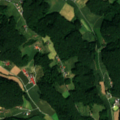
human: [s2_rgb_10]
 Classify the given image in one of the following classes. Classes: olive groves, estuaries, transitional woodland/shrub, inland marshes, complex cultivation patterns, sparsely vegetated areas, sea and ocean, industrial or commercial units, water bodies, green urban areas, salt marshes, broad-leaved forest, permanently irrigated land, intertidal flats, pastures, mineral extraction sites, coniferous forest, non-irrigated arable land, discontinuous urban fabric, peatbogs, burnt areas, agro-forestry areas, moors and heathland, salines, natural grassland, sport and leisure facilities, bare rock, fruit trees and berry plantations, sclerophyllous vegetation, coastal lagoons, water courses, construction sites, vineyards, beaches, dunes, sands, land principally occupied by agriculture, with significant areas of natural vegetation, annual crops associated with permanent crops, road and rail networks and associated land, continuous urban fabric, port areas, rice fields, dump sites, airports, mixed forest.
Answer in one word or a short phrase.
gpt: non-irrigated arable land, complex cultivation patterns, broad-leaved forest